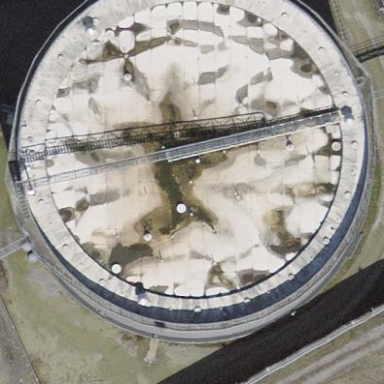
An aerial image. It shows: Building with storage tank.